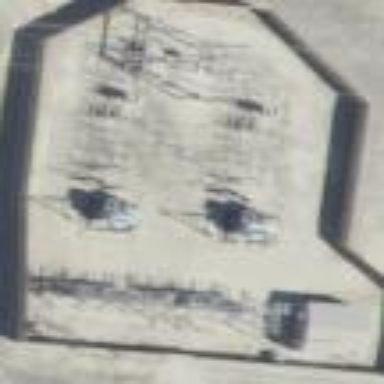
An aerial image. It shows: Outdoor power substation located behind wall. The substation operates at the distribution level.